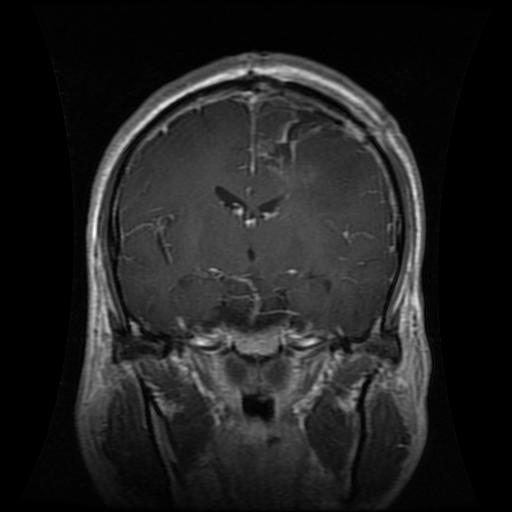
Label: glioma